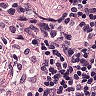
Metastatic tissue present: no